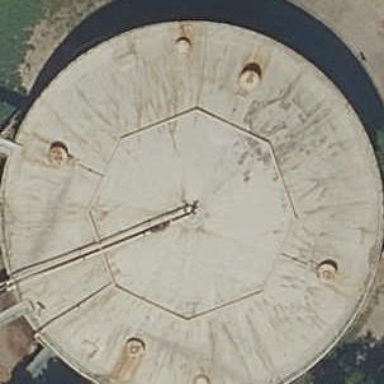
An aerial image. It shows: Storage tank created as man-made structure.